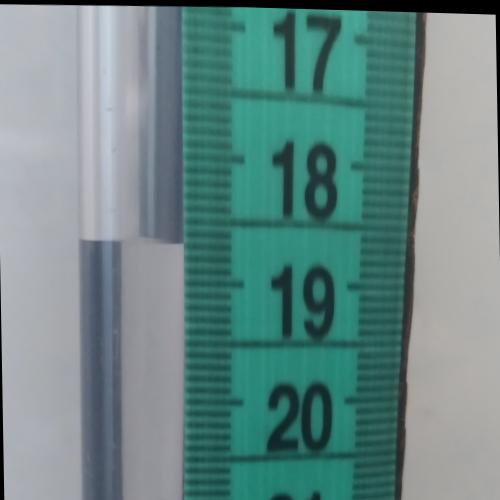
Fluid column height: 18.7 cm